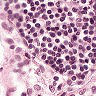
Metastatic tissue present: no